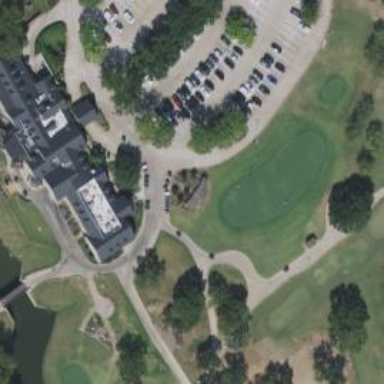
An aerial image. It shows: Pathway for golfing.